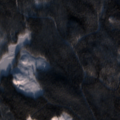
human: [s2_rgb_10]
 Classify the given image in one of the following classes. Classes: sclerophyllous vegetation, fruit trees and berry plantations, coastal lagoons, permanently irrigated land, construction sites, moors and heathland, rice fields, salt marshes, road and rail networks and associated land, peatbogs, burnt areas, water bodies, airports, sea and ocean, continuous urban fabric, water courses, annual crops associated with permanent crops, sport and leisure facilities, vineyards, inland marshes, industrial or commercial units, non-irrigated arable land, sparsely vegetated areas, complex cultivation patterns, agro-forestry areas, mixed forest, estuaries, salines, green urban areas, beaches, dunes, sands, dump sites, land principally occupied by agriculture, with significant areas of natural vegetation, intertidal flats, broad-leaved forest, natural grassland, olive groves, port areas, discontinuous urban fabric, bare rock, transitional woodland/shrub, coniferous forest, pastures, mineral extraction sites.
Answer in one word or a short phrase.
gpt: coniferous forest, transitional woodland/shrub